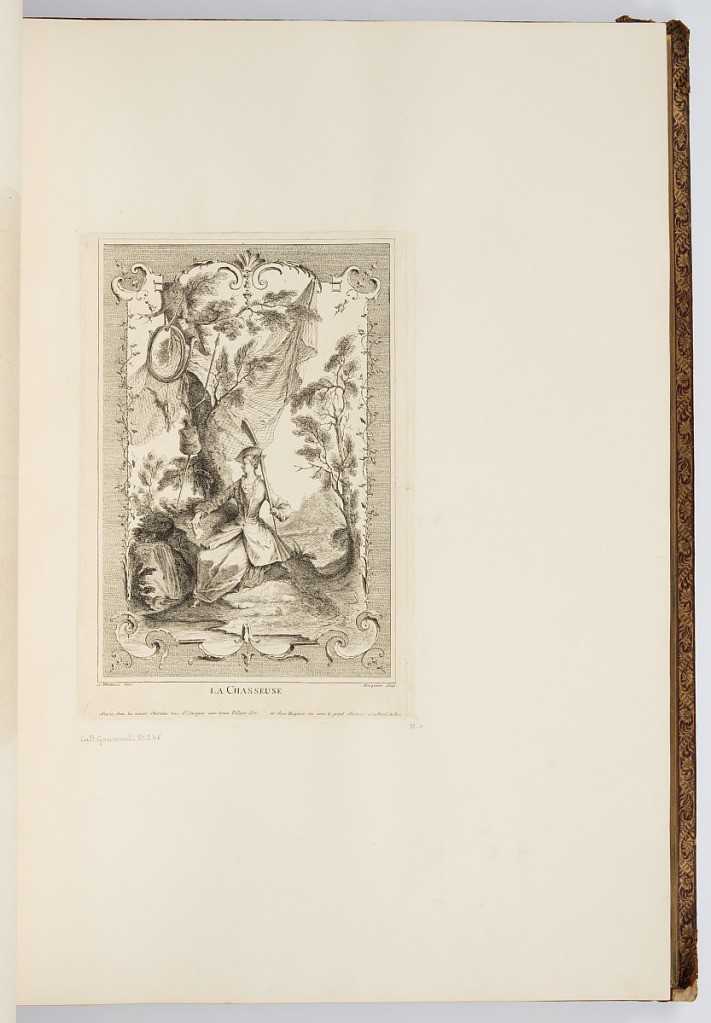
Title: La Chasseuse
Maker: Antoine Watteau, French, 1684–1721
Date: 1723-1735
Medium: Etching on laid paper
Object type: Bound print
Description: Scene of an elegantly dressed woman, seated on a rock near a stream. She holds a rifle to her left shoulder; at her right is a spear, a horn hanging from the tree, and a net. The landscape is framed by ornamental tendrils, scrolls, and vines. The plate is signed.